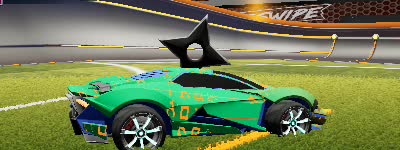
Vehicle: werewolf